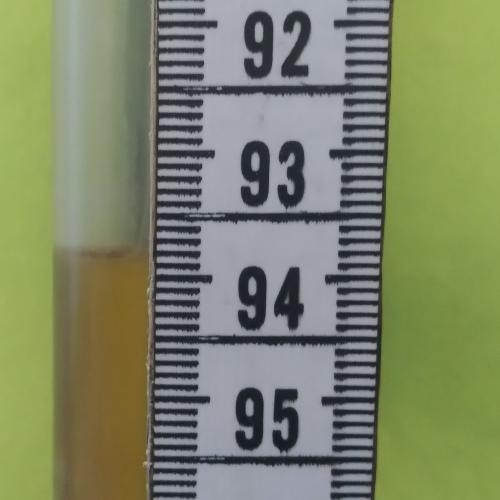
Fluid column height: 93.8 cm